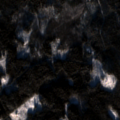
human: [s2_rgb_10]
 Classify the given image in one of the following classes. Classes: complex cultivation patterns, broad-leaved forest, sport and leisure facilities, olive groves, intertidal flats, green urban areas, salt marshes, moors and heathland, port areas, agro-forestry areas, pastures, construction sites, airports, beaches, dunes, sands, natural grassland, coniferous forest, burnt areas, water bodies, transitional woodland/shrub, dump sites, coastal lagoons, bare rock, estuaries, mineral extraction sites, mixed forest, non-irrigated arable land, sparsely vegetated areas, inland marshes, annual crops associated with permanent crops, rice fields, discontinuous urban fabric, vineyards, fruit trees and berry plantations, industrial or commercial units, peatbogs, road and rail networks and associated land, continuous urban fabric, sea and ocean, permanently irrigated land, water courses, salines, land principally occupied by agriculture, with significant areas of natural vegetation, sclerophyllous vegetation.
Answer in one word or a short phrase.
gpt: coniferous forest, mixed forest